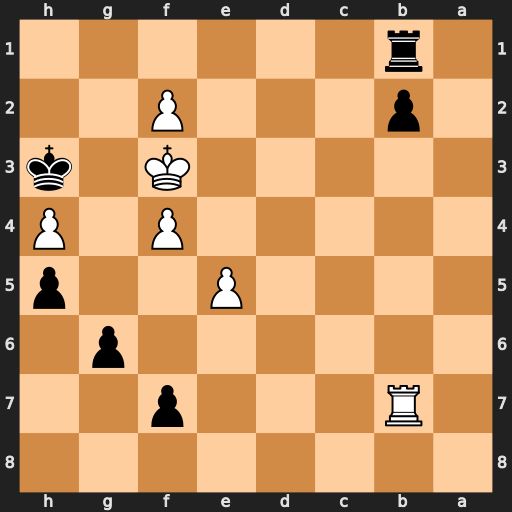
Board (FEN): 8/1R3p2/6p1/4P2p/5P1P/5K1k/1p3P2/1r6
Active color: b
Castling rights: -
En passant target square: -
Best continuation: Kxh4 Rb6 Kh3